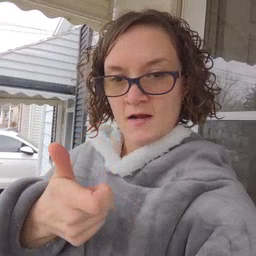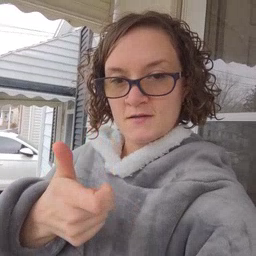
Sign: fast